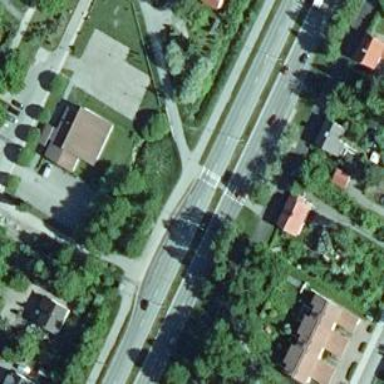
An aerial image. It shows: Marked crossing on the road.